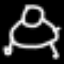
Label: frog